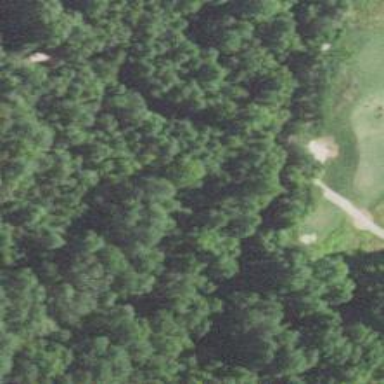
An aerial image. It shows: Path used for both walking and golf.